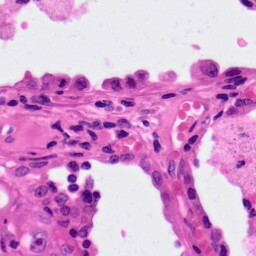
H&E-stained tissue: Lung